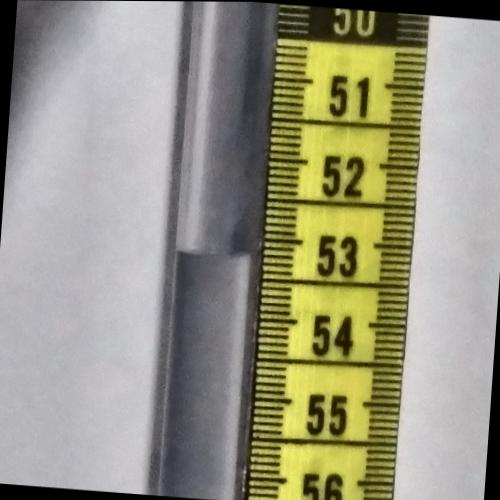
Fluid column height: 53.2 cm